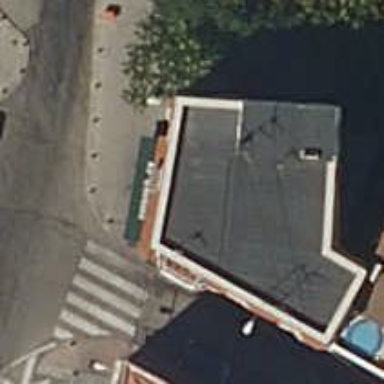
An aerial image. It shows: Cafe.